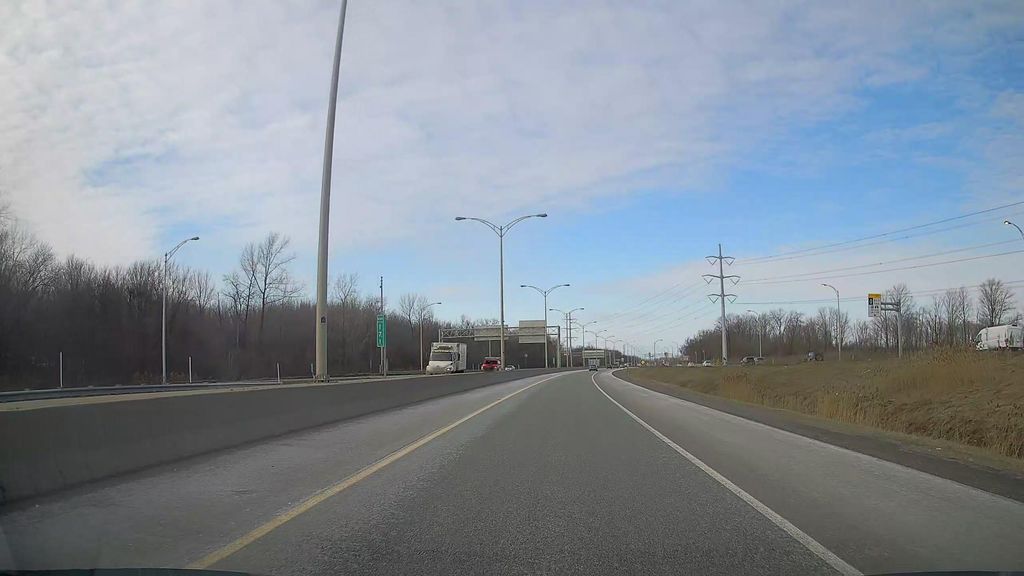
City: montreal